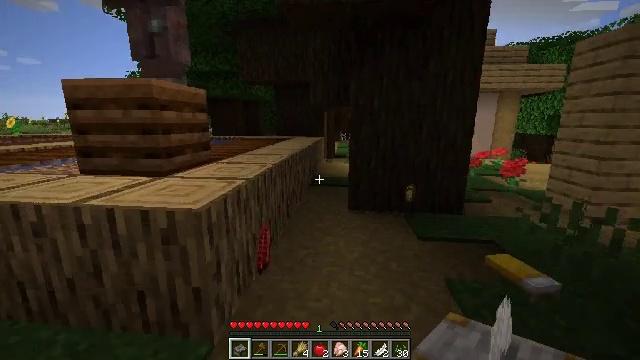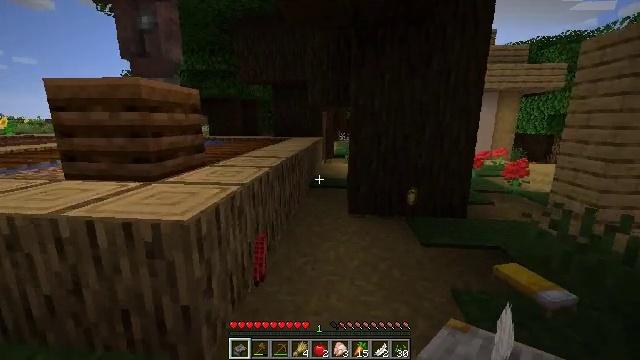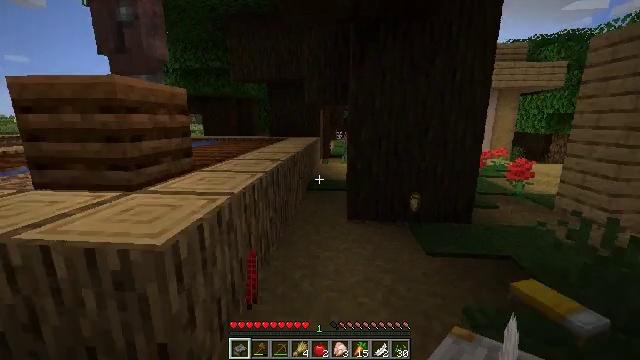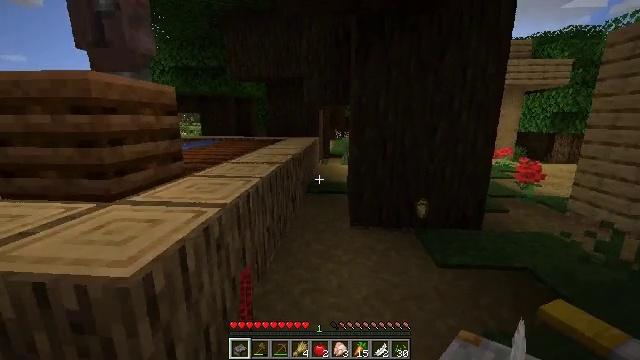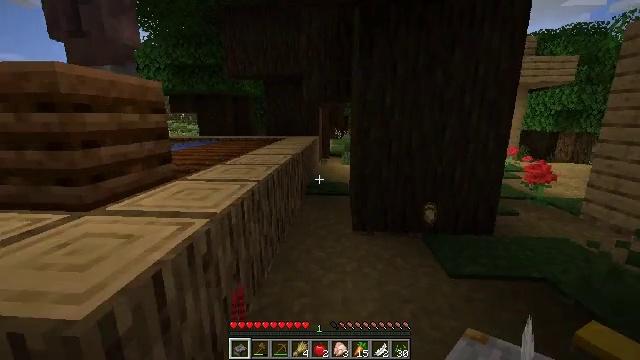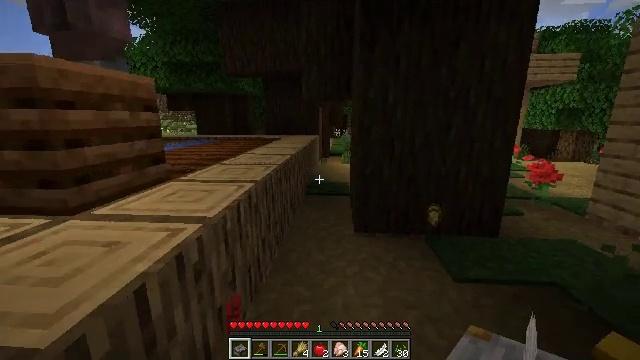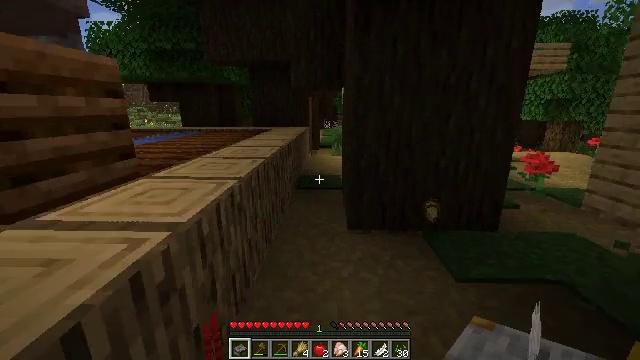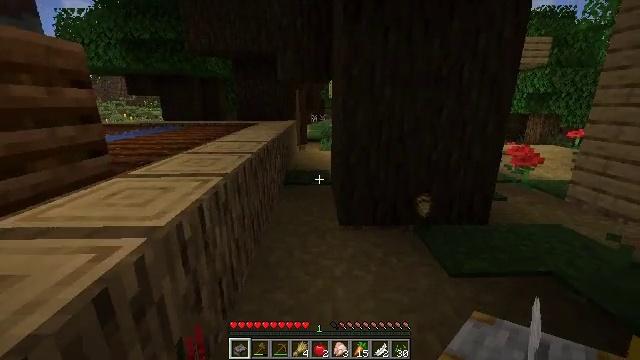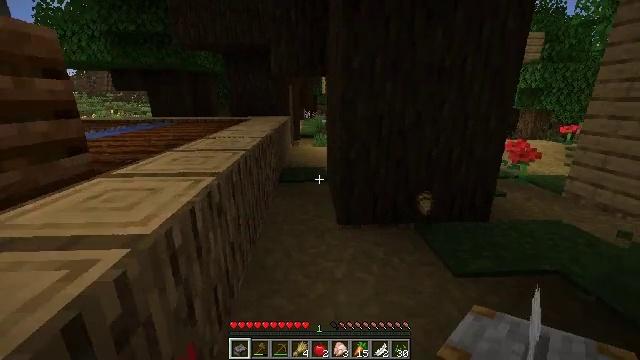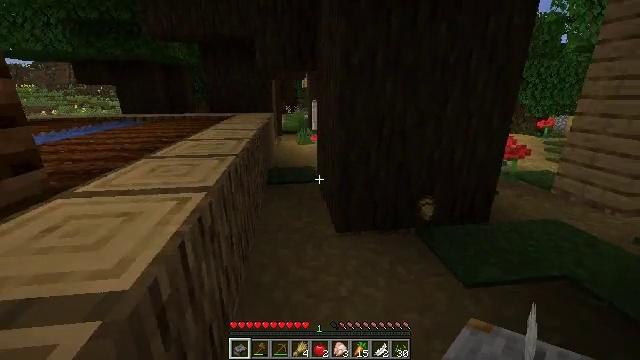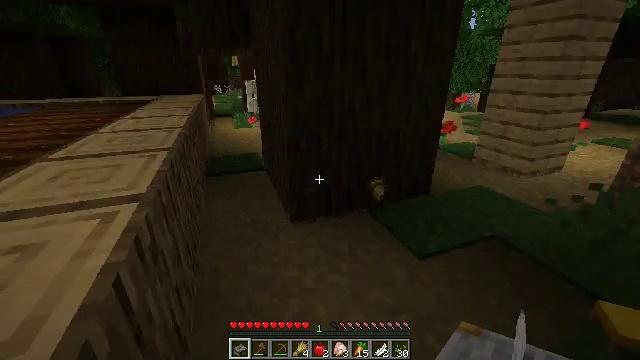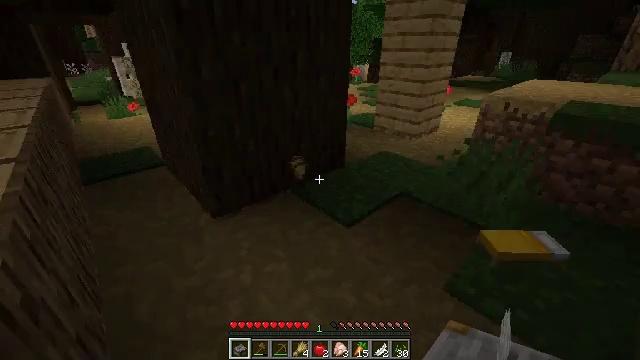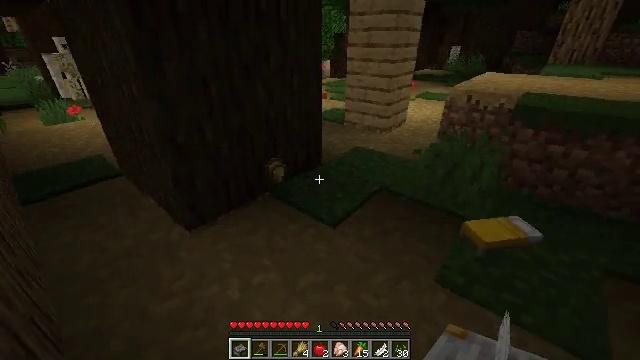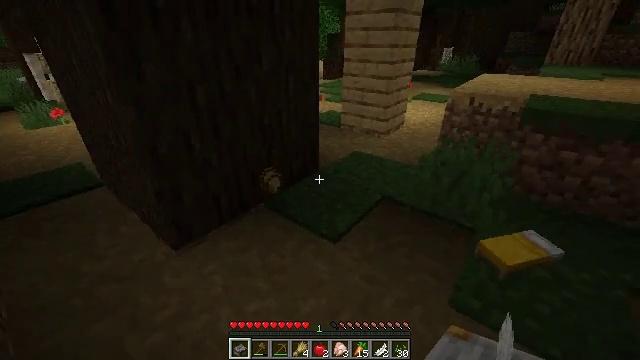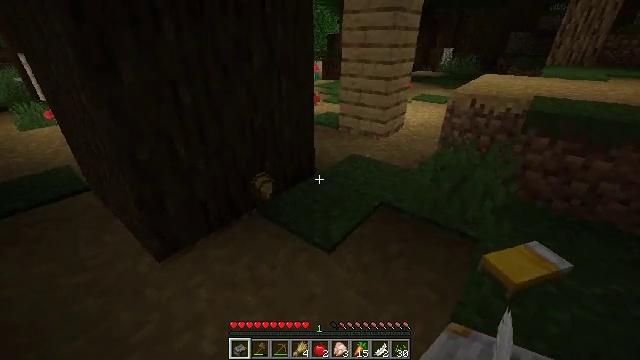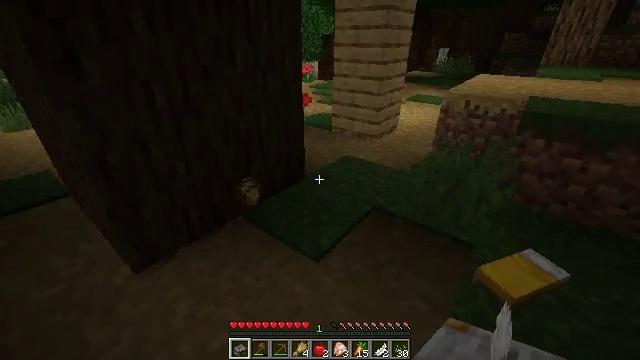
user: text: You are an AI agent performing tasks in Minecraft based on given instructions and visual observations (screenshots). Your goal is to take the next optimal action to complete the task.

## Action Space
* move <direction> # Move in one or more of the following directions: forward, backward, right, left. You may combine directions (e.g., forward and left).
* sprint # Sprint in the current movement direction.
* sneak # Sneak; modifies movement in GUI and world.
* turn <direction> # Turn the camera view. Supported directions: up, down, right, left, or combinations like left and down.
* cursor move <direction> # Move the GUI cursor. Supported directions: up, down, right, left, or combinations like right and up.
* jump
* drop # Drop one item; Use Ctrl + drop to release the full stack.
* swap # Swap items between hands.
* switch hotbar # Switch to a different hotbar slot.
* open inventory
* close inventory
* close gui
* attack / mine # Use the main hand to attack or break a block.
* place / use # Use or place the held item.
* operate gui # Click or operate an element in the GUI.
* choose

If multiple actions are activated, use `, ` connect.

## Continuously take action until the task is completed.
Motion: motion action
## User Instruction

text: Collect the oak planks from the structure.
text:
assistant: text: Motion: move forward
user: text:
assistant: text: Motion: move forward
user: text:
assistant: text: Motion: move forward
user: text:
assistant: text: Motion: move forward
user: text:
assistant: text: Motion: move forward
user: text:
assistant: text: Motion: move forward, turn right and down
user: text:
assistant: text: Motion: move forward and move left, turn right and down
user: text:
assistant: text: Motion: move forward and move left, turn right
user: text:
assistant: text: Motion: move forward and move left, turn right and down
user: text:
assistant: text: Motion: move forward and move left, turn right and down
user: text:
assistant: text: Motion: move forward and move left, turn right and down
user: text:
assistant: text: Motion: move forward, turn right
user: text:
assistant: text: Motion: move forward and move right, turn right
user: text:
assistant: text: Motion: move forward and move right
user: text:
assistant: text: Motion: move forward and move right
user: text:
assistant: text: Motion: move forward and move right
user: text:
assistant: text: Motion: move forward and move right
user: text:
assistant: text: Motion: move forward and move right
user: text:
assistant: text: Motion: move forward and move right
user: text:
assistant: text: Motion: move forward and move right, turn left
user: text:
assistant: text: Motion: move forward and move right, turn left and up
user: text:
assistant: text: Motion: move forward and move right, turn left and up
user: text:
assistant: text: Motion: move forward and move left, turn left and up
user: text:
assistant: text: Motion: move forward and move left
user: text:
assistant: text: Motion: move forward and move left
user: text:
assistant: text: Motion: move forward and move left
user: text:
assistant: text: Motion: move forward and move left, turn right
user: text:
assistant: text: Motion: move forward and move left, turn right
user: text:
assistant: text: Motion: move forward and move left, turn right
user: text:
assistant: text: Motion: move forward and move right